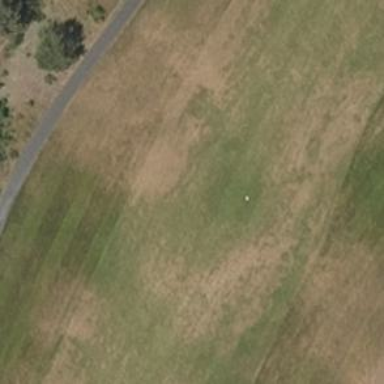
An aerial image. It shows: View of golf hole.